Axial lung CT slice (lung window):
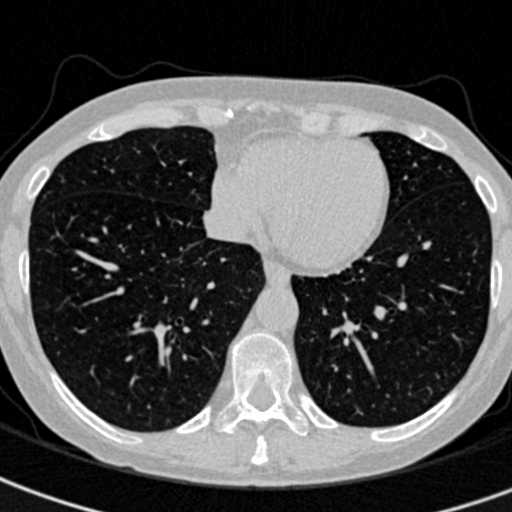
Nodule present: no